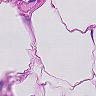
Metastatic tissue present: no